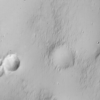
Label: not_dusty